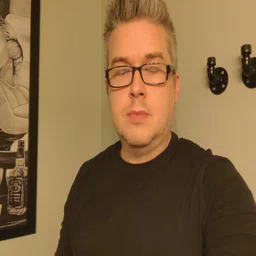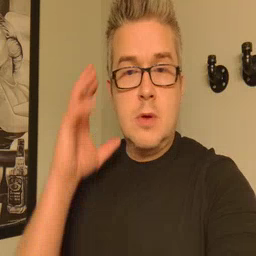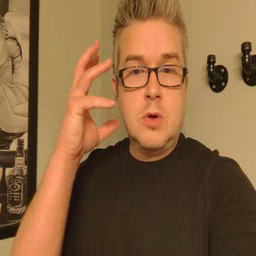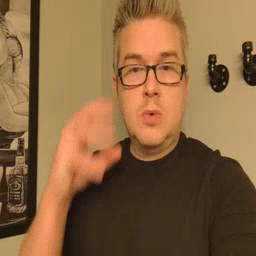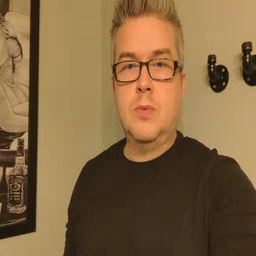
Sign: radio